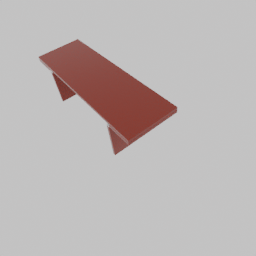
Label: furniture